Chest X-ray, PA view. Patient: 61 years old, sex F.
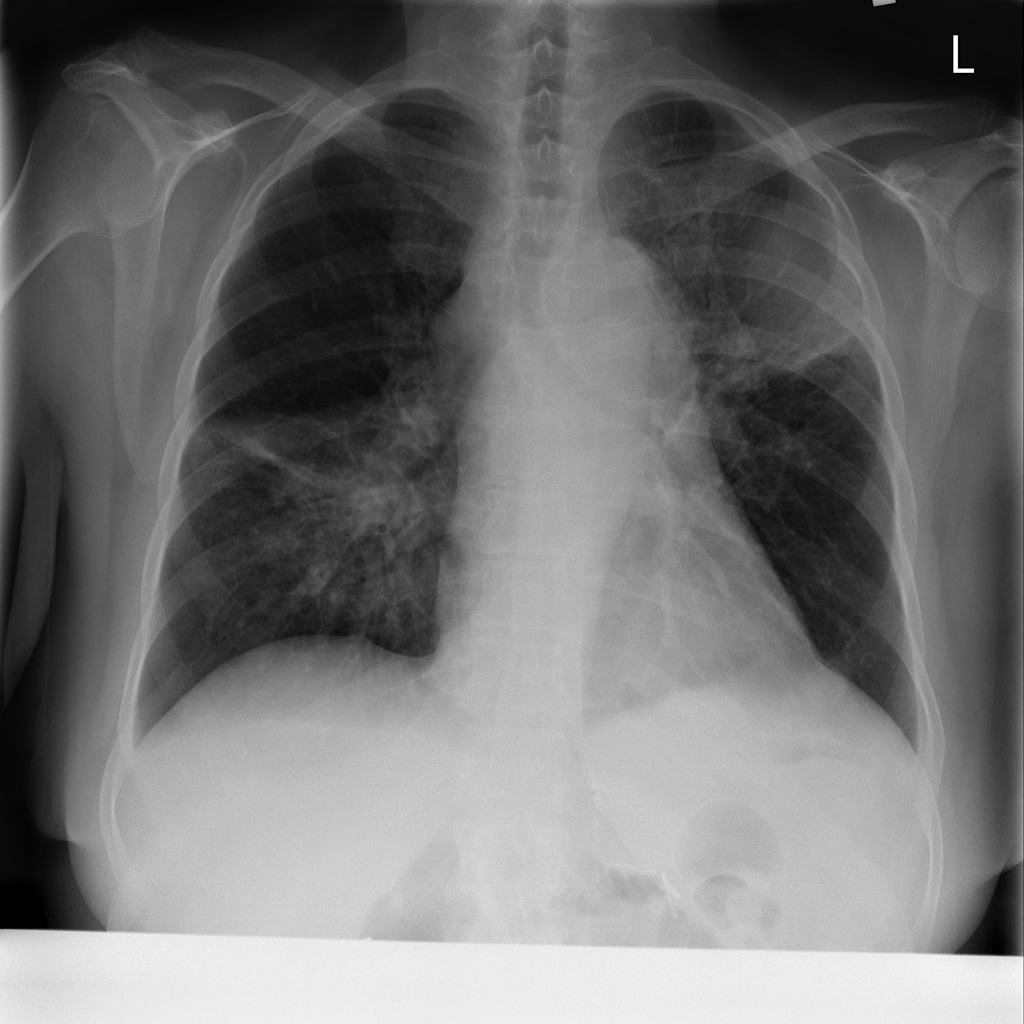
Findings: No Finding